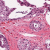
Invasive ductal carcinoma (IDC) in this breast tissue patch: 0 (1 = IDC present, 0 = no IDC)